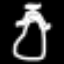
Label: angel